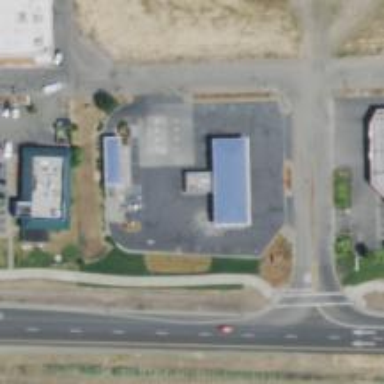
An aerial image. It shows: Convenience shop.